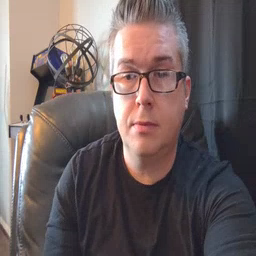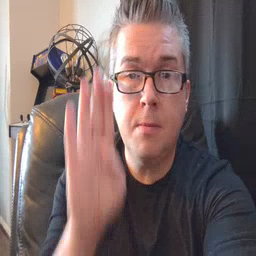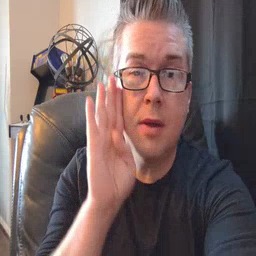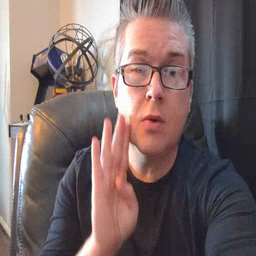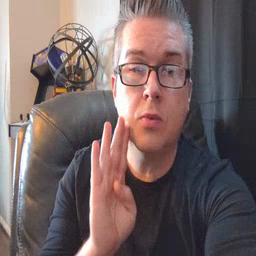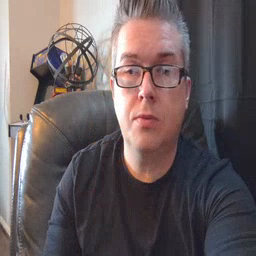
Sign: brown